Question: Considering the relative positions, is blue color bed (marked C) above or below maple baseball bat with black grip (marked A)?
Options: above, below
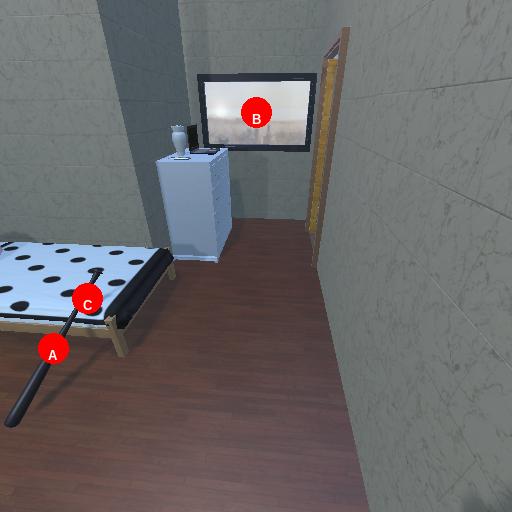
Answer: above